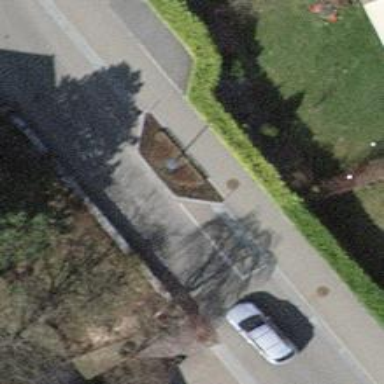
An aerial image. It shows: Traffic calming feature called choker.